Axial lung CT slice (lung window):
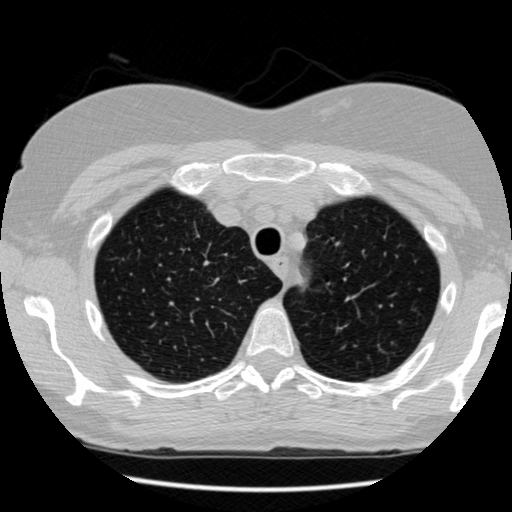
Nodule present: no